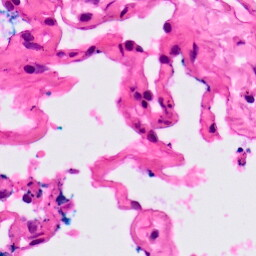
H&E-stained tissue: Lung